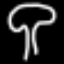
Label: mushroom